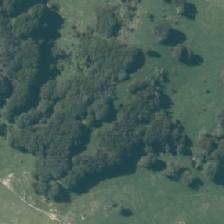
Land cover: manuka_kanuka